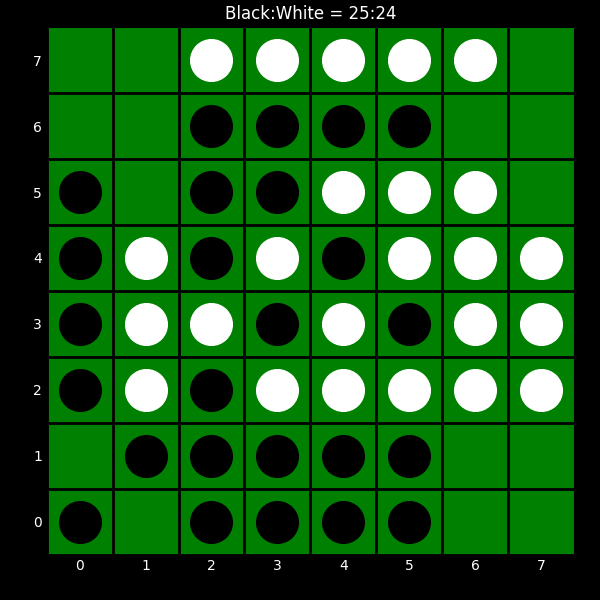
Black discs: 25
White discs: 24